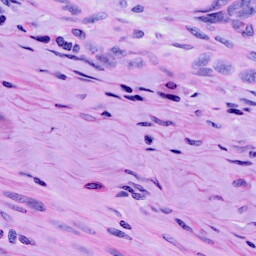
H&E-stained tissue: Cervix